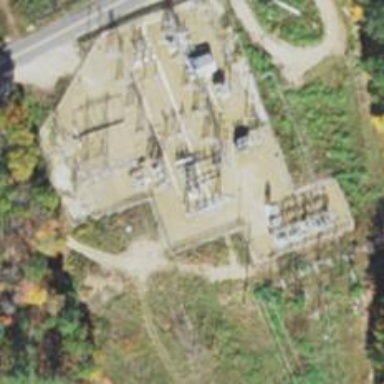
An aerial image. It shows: Switch for power supply.